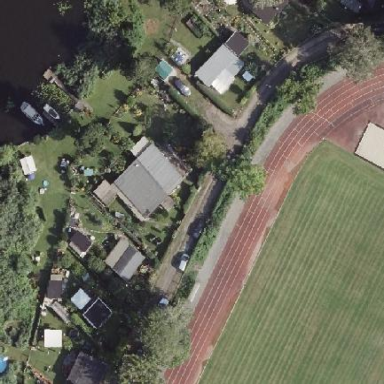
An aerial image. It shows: Allotments area.